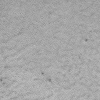
Atmospheric dust classification: not_dusty